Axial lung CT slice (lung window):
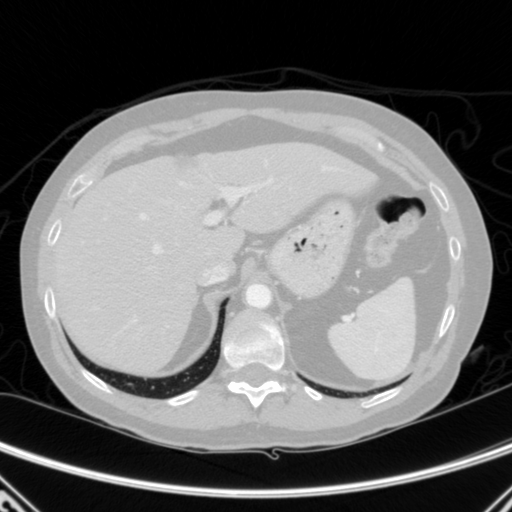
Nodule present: no